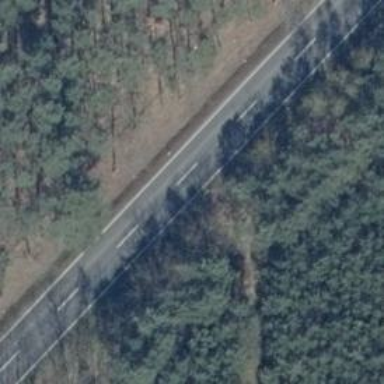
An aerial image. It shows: Primary road with asphalt surface.